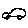
Label: car